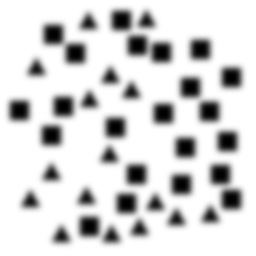
Squares: 22
Triangles: 16
Stars: 0
Total shapes: 38